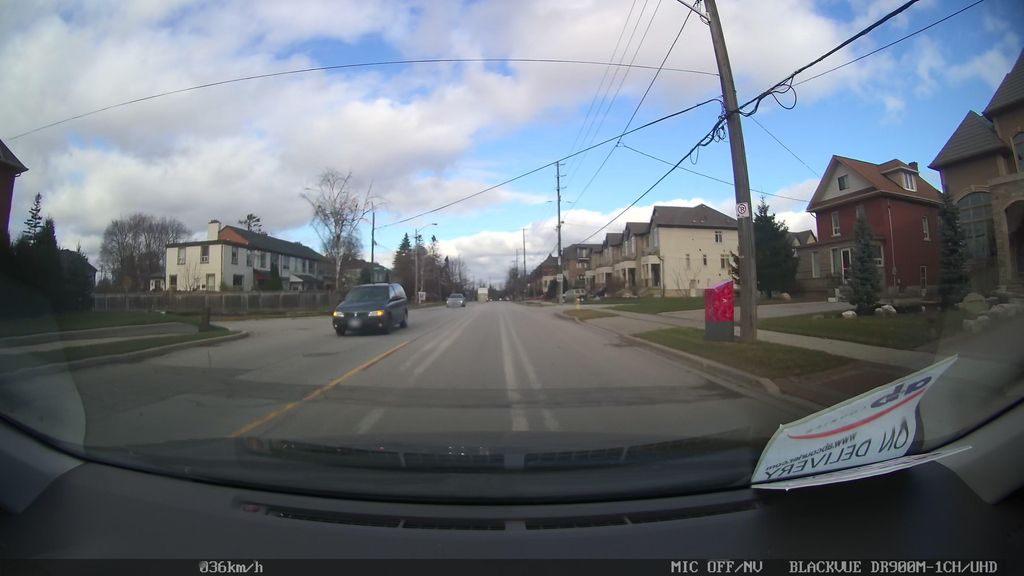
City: toronto